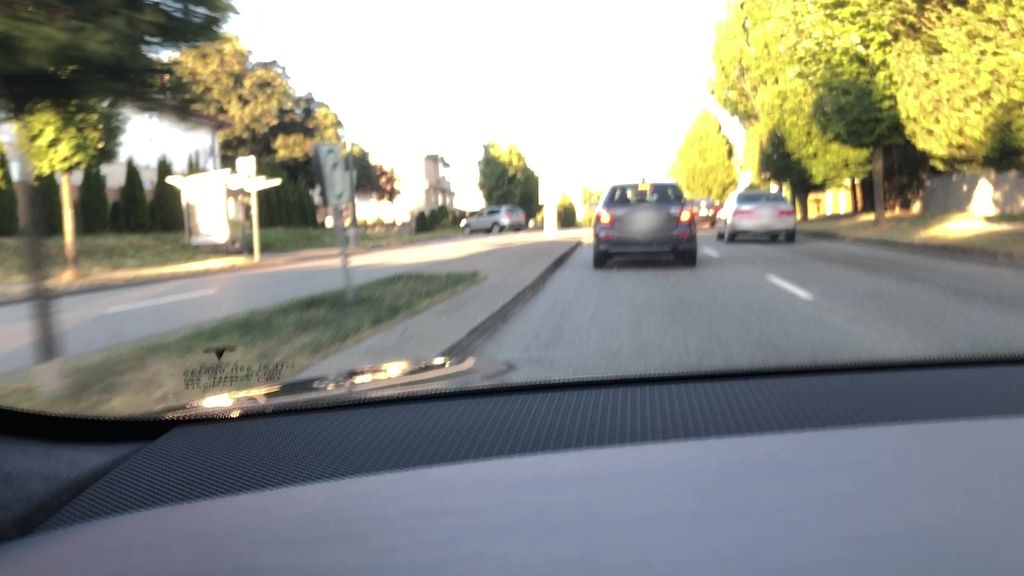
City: vancouver